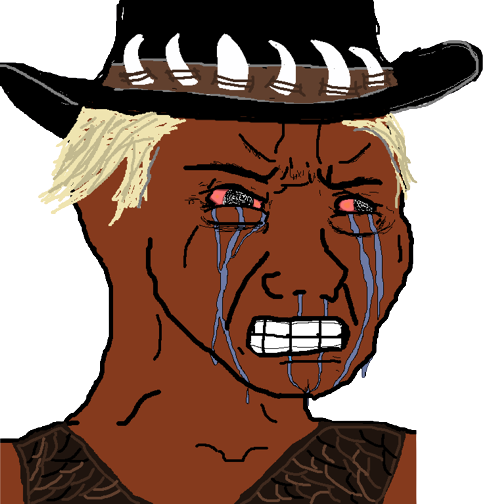
Label: 5_Crying_Wojak